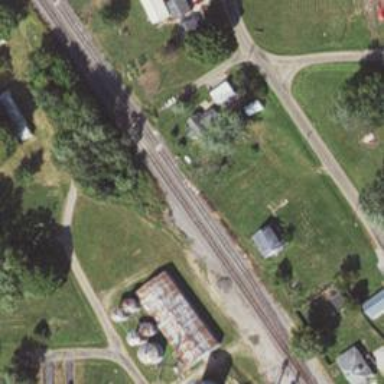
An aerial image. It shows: Railway service station.